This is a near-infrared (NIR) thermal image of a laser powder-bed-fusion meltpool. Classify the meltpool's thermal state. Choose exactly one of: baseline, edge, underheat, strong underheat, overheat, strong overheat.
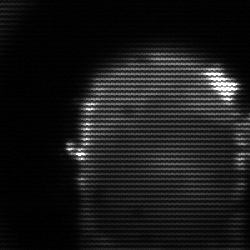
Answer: baseline